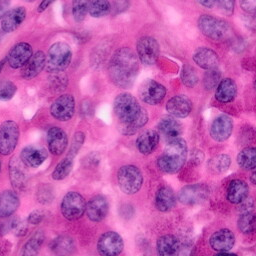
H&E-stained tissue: Pancreatic